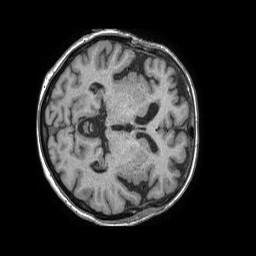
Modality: T1w
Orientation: axial
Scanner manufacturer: philips
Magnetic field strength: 1.5 T
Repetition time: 0.007756 s
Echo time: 0.00363 s